Question: i am trying to traverse an html document:
'''
<body class="style_0">
<div>
<div class="style_1">Pending Test List</div>
<table style=" width: 100%;" id="AUTOGENBOOKMARK_4365445353431356880">
<col>
<col>
<tbody>
<tr>
<td style="vertical-align: baseline;">
<div class="style_4">Pending Test List</div>
</td>
<td style="vertical-align: baseline;">
<div class="style_5">SOME AGENCY Laboratories, Inc.</div>
</td>
</tr>
</tbody>
</table>
<table class="style_6" style=" width: 4.531in;" id="AUTOGENBOOKMARK_5083738604442918131">
<col style=" width: 1in;">
<col class="style_7" style=" width: 0.75in;">
<col class="style_8" style=" width: 0.6in;">
<col style=" width: 0.75in;">
<col style=" width: 2.375in;">
<tbody>
<tr class="style_9" style=" height: 0.5in;">
<td style="vertical-align: middle;">
<div class="style_10">Report Range:</div>
</td>
<td style="vertical-align: middle;">
<div class="style_11">01/01/2012</div>
</td>
<td style="vertical-align: middle;">
<div class="style_12">through</div>
</td>
<td style="vertical-align: middle;">
<div class="style_13">01/31/2012</div>
</td>
<td style="vertical-align: middle;">
<div class="style_14">(by Date Entered)</div>
</td>
</tr>
</tbody>
</table>
<table class="style_15" style=" width: 100%;" id="AUTOGENBOOKMARK_7602283385844673591" iid="/526
(QuRs78576248:0)">
<col style=" width: 0.75in;">
<col style=" width: 1.25in;">
<col style=" width: 1in;">
<col style=" width: 1.5in;">
<col style=" width: 1.5in;">
<col style=" width: 1.5in;">
<col>
<thead>
<tr>
<td colspan="4" style="vertical-align: baseline;"></td>
<td style="vertical-align: baseline;"></td>
<td style="vertical-align: baseline;"></td>
<td style="vertical-align: baseline;"></td>
</tr>
<tr>
<td style="vertical-align: baseline;">
<div class="style_16">Entered</div>
</td>
<td style="vertical-align: baseline;">
<div class="style_16">Spec. ID</div>
</td>
<td style="vertical-align: baseline;">
<div class="style_16">Batch/Pos.</div>
</td>
<td style="vertical-align: baseline;">
<div class="style_16">Test</div>
</td>
<td style="vertical-align: baseline;">
<div class="style_16">Client ID</div>
</td>
<td style="vertical-align: baseline;">
<div class="style_16">Client Name</div>
</td>
<td style="vertical-align: baseline;">
<div class="style_16">Agency</div>
</td>
</tr>
</thead>
<tbody>
<tr>
<td class="style_17" style="vertical-align: baseline;">
<div class="style_18">1/30/12</div>
</td>
<td class="style_17" style="vertical-align: baseline;">
<div class="style_19">ZZ324sdf</div>
</td>
<td class="style_17" style="vertical-align: baseline;">
<div class="style_18">51446 / 75</div>
</td>
<td class="style_17" style="vertical-align: baseline;">
<div class="style_20">HOLD_DE</div>
</td>
<td class="style_17" style="vertical-align: baseline;">
<div class="style_20">234234</div>
</td>
<td class="style_17" style="vertical-align: baseline;">
<div class="style_20">smith, john</div>
</td>
<td class="style_17" style="vertical-align: baseline;">
<div class="style_20">PPPM-6P - SOME AGENCY</div>
</td>
</tr>
<tr>
<td class="style_17" style="vertical-align: baseline;">
<div class="style_18">1/31/12</div>
</td>
<td class="style_17" style="vertical-align: baseline;">
<div class="style_19">SFD3434</div>
</td>
<td class="style_17" style="vertical-align: baseline;">
<div class="style_18">51668 / 17</div>
</td>
<td class="style_17" style="vertical-align: baseline;">
<div class="style_20">HOLD_DE</div>
</td>
<td class="style_17" style="vertical-align: baseline;">
<div class="style_20">FOY, EL</div>
</td>
<td class="style_17" style="vertical-align: baseline;">
<div class="style_20">FOY, ALEX</div>
</td>
<td class="style_17" style="vertical-align: baseline;">
<div class="style_20">someagency &amp; Associates LLC</div>
</td>
</tr>
<tr>
<td class="style_17" style="vertical-align: baseline;">
<div class="style_18">1/31/12</div>
</td>
<td class="style_17" style="vertical-align: baseline;">
<div class="style_19">SFD3434</div>
</td>
<td class="style_17" style="vertical-align: baseline;">
<div class="style_18">51668 / 25</div>
</td>
<td class="style_17" style="vertical-align: baseline;">
<div class="style_20">HOLD_DE</div>
</td>
<td class="style_17" style="vertical-align: baseline;">
<div class="style_20">JAMISON, PA</div>
</td>
<td class="style_17" style="vertical-align: baseline;">
<div class="style_20">JAMISON, ROY</div>
</td>
<td class="style_17" style="vertical-align: baseline;">
<div class="style_20">someagency &amp; Associates LLC</div>
</td>
</tr>
<tr>
<td class="style_17" style="vertical-align: baseline;">
<div class="style_18">1/31/12</div>
</td>
<td class="style_17" style="vertical-align: baseline;">
<div class="style_19">SFD3434</div>
</td>
<td class="style_17" style="vertical-align: baseline;">
<div class="style_18">51669 / 34</div>
</td>
<td class="style_17" style="vertical-align: baseline;">
<div class="style_20">HOLD_DE</div>
</td>
<td class="style_17" style="vertical-align: baseline;">
<div class="style_20">NEWMAN, SO</div>
</td>
<td class="style_17" style="vertical-align: baseline;">
<div class="style_20">NEWMAN, ALEX</div>
</td>
<td class="style_17" style="vertical-align: baseline;">
<div class="style_20">someagency &amp; Associates LLC</div>
</td>
</tr>
</tbody>
<tfoot>
<tr>
<td colspan="2" style="vertical-align: baseline;">
<div class="style_21">Total Tests:</div>
</td>
<td style="vertical-align: baseline;">
<div class="style_22">4</div>
</td>
<td style="vertical-align: baseline;"></td>
<td style="vertical-align: baseline;"></td>
<td style="vertical-align: baseline;"></td>
<td style="vertical-align: baseline;"></td>
</tr>
</tfoot>
</table>
<table style=" width: 100%;" id="AUTOGENBOOKMARK_8507236727661888074">
<col>
<col>
<col>
<tbody>
<tr>
<td style="vertical-align: baseline;">
<div class="style_2">
<br>Feb 13, 2012 9:37 AM</div>
</td>
<td style="vertical-align: baseline;">
<div class="style_3">
<br>
<div style="text-align:center;">Page 1</div>
</div>
</td>
<td style="vertical-align: baseline;"></td>
</tr>
</tbody>
</table>
</div>
</body>
'''
for this data:

so far i have this:
'''
foreach (var row in htmlSnippet.DocumentNode.SelectNodes("//table[@class = 'style_15']/tbody/tr"))
{
foreach (var cell in row.SelectNodes("div[@class='*']"))
{
textBox1.Text = cell.InnerHtml.ToString();
}
}
'''
however i am not returning anything!
this line is working:
'''
//table[@class = 'style_15']/tbody/tr
'''
but this does not return anthing:
'''
("div[@class='*']"))
'''
please let me know what i am doing wrong! i need help returning every piece of data as shown in the image (except for the field names)
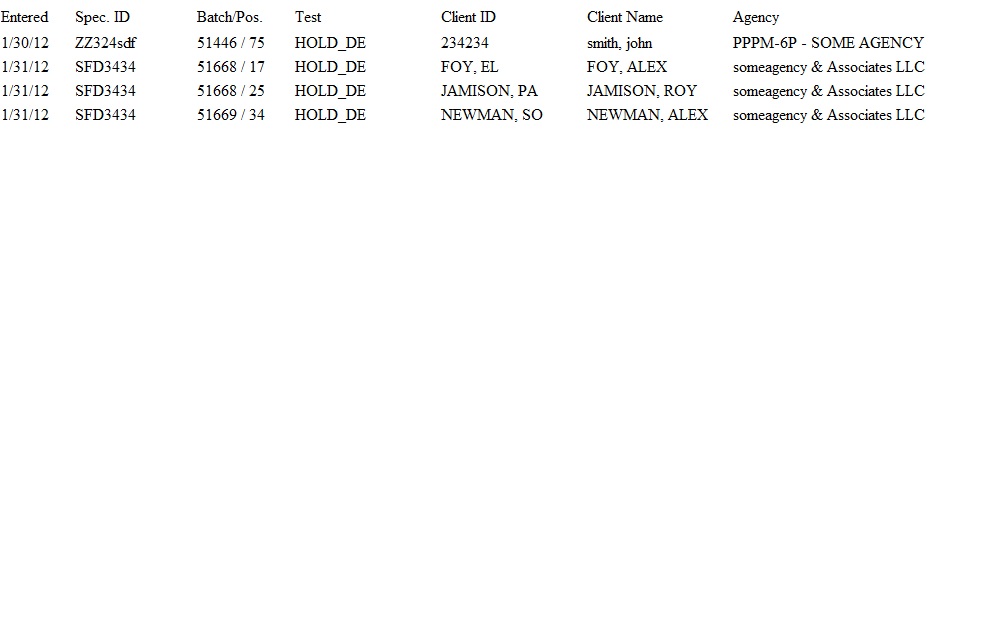
Answer: You probably want simply 'div[@class]'--a 'div' element that has a 'class' attribute.
Oh, it's also worth noting that the HTML/XML sample you provided is . I had to remove all the 'col' elements, and close the 'br' elements. Maybe, for C#, that's an issue... I know it is for XSL in general... not sure about XPath.
I don't have time to code up a C# example, but here's a simple XSL:
'''
<xsl:template match="/">
<so>
<xsl:apply-templates select="//table[@class = 'style_15']/tbody/tr"/>
</so>
</xsl:template>
<xsl:template match="div[@class]">
<xsl:copy-of select="."/>
</xsl:template>
'''
I get this output:
'''
<so>
<div class="style_18">1/30/12</div>
<div class="style_19">ZZ324sdf</div>
<div class="style_18">51446 / 75</div>
<div class="style_20">HOLD_DE</div>
<div class="style_20">234234</div>
<div class="style_20">smith, john</div>
<div class="style_20">PPPM-6P - SOME AGENCY</div>
<div class="style_18">1/31/12</div>
<div class="style_19">SFD3434</div>
<div class="style_18">51668 / 17</div>
<div class="style_20">HOLD_DE</div>
<div class="style_20">FOY, EL</div>
<div class="style_20">FOY, ALEX</div>
<div class="style_20">someagency &amp; Associates LLC</div>
<div class="style_18">1/31/12</div>
<div class="style_19">SFD3434</div>
<div class="style_18">51668 / 25</div>
<div class="style_20">HOLD_DE</div>
<div class="style_20">JAMISON, PA</div>
<div class="style_20">JAMISON, ROY</div>
<div class="style_20">someagency &amp; Associates LLC</div>
<div class="style_18">1/31/12</div>
<div class="style_19">SFD3434</div>
<div class="style_18">51669 / 34</div>
<div class="style_20">HOLD_DE</div>
<div class="style_20">NEWMAN, SO</div>
<div class="style_20">NEWMAN, ALEX</div>
<div class="style_20">someagency &amp; Associates LLC</div>
</so>
'''
This is just an intermediate output to show that the XPath is working correctly.
Hope this helps.